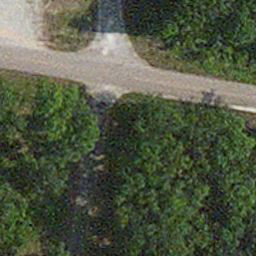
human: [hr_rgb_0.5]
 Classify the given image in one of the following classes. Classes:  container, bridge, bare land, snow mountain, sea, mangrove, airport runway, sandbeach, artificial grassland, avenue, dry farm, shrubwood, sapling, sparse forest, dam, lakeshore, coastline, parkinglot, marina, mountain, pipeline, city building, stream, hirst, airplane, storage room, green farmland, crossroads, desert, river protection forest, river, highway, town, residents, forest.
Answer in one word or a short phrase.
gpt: avenue